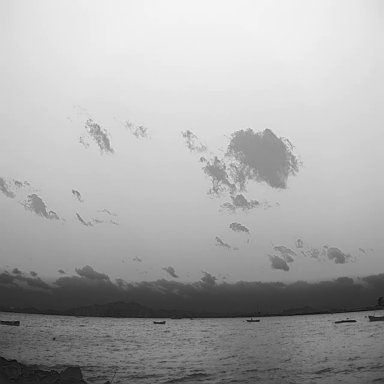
There are four bulk_carriers in the infrared image.